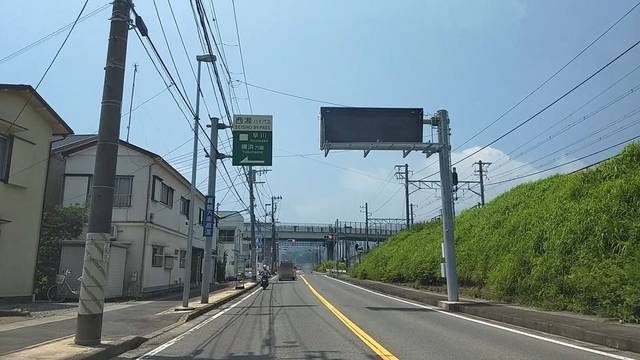
Region: Japan
Coordinates: 35.245, 139.148